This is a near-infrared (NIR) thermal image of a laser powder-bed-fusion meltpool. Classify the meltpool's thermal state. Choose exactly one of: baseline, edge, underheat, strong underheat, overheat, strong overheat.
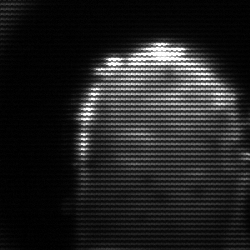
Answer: baseline